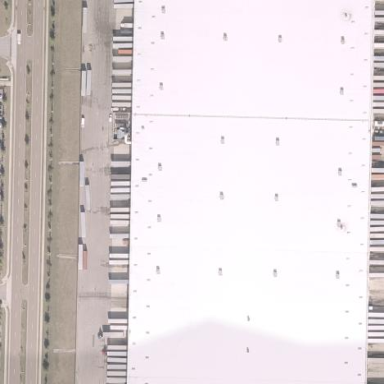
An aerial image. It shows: Warehouse.